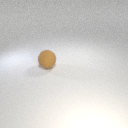
large brown rubber sphere